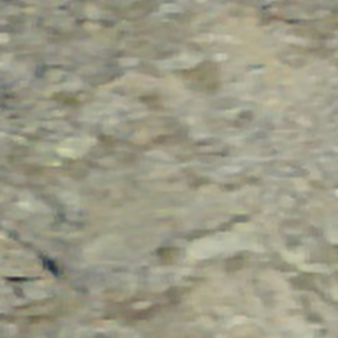
Label: other